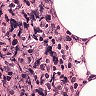
Metastatic tissue present: no